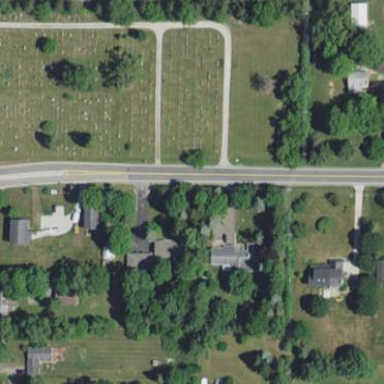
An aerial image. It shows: Cemetery.